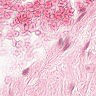
Metastatic tissue present: no